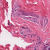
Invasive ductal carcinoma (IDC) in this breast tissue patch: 0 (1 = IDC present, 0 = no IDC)